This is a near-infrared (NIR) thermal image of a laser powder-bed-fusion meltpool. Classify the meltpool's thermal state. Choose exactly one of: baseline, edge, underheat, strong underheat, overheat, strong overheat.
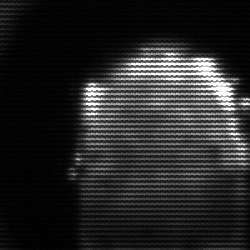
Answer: baseline